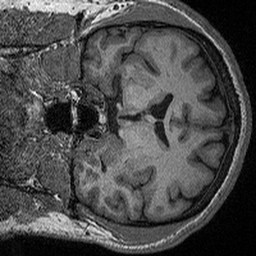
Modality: T1w
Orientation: coronal
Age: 52
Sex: male
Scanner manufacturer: siemens
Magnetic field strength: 3 T
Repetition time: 2.3 s
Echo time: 0.00298 s